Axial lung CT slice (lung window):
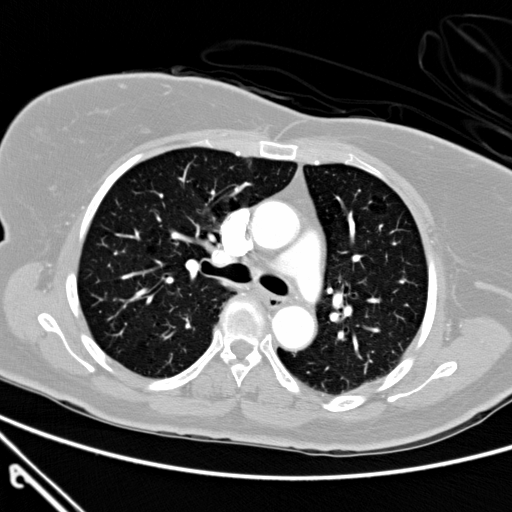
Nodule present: no